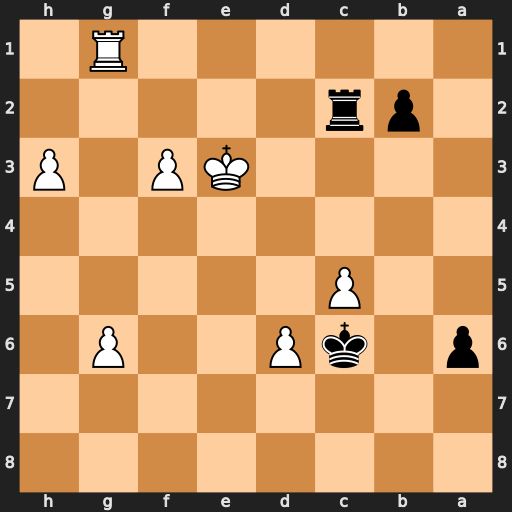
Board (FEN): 8/8/p1kP2P1/2P5/8/4KP1P/1pr5/6R1
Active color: b
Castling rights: -
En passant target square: -
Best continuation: Rc1 Rxc1 bxc1=Q+